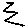
Label: zigzag